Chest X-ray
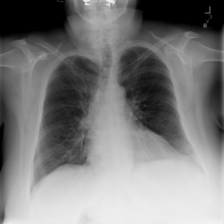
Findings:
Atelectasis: positive
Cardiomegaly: negative
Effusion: negative
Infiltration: negative
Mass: negative
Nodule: positive
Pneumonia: negative
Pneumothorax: negative
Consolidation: positive
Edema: negative
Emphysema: negative
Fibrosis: negative
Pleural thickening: negative
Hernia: negative